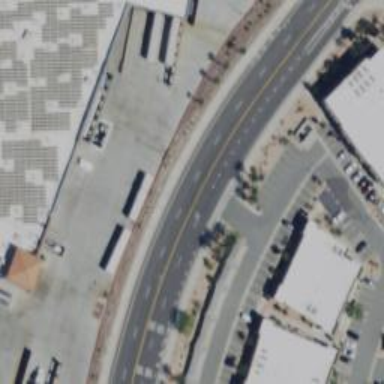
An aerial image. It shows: Alleyway designated as service road.